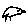
Label: bird